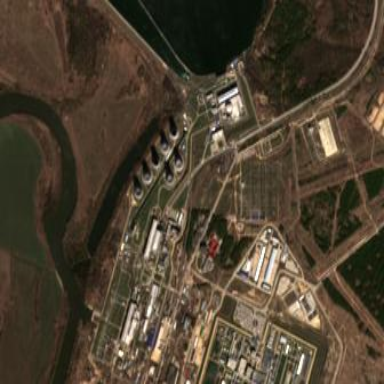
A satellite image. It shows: Nuclear power plant.